Field crop: maize
Growth stage: 2
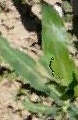
Species: maize